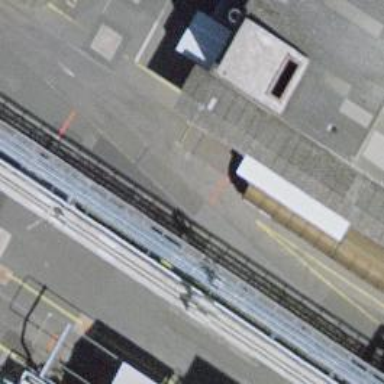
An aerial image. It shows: Railway switch.